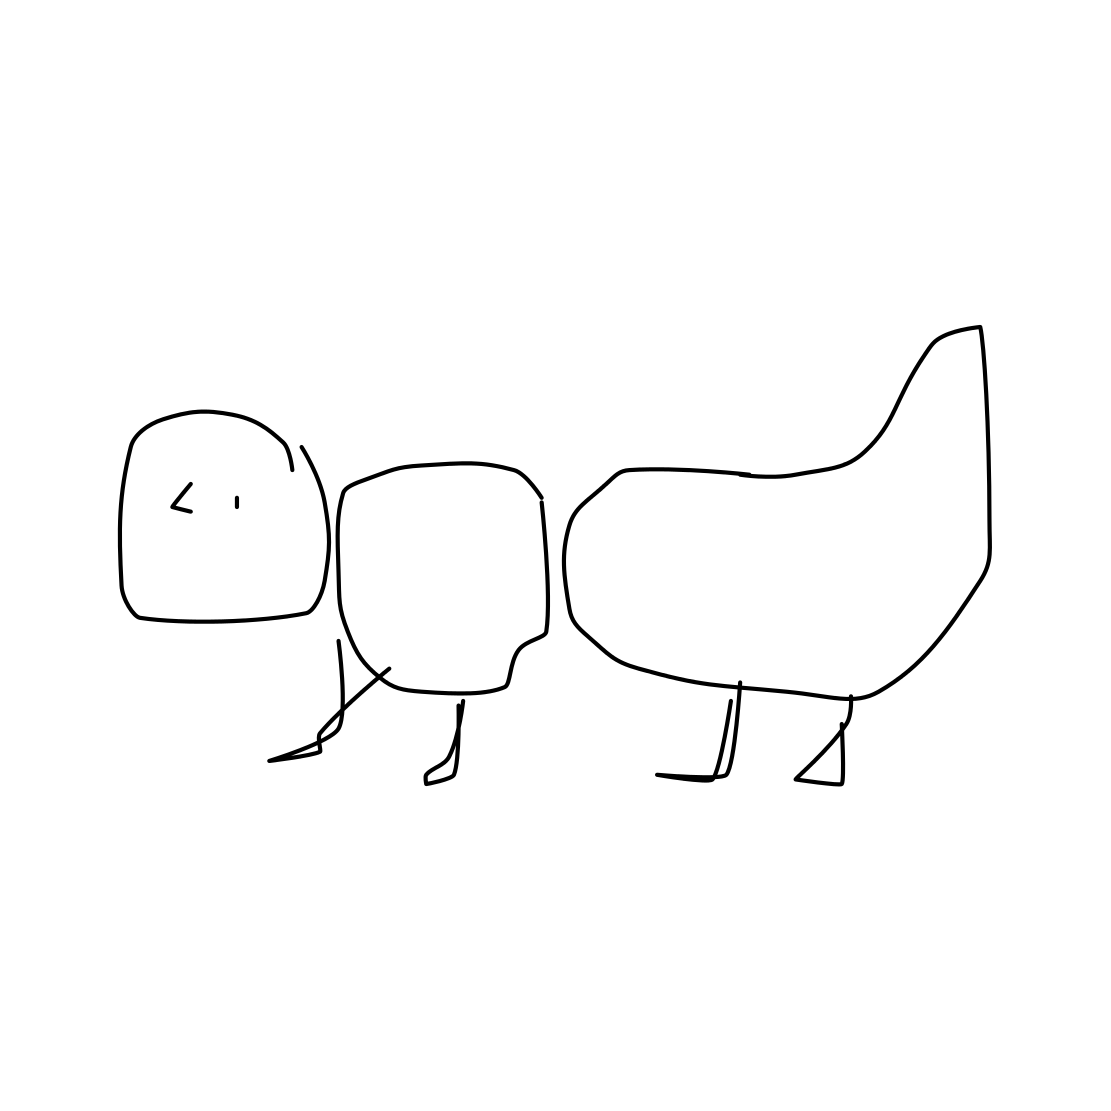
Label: ant